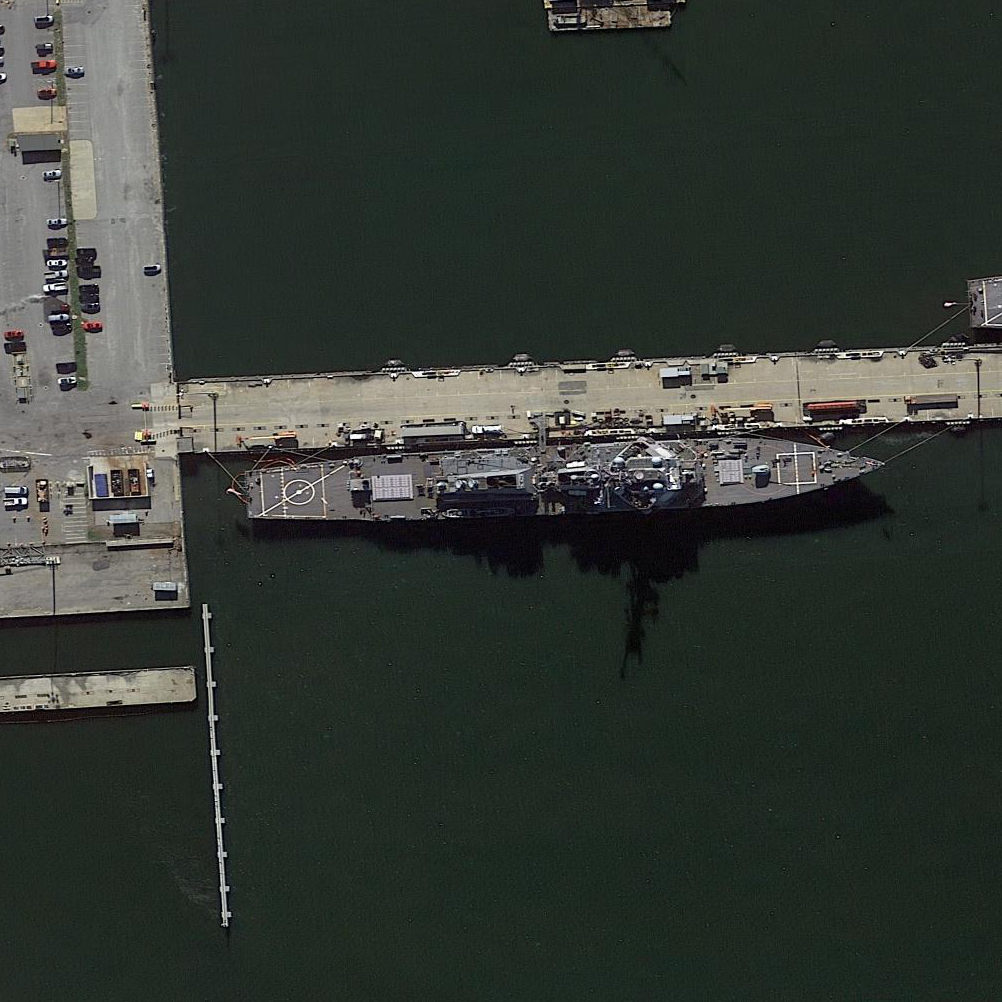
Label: destroyer